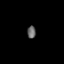
Tissue: lung
Cell type: Epithelial cells
Senescence score: 0.2088
Nuclear area (px): 101
Mean DAPI intensity: 104.96